Question:
How I can create this type of background(white, black, white) in javafx?
I tried '-fx-background-color: white, black, white;' but is not what I want.
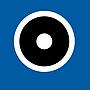
Answer: I managed to come up with a CSS styling resulting in this:
<URL>
'''
.circle-background{
-fx-background-color: black, white; /* 2nd inner color, 3rd inner color*/
-fx-background-insets: 10,60; /*2nd inner ring, 3rd inner ring */
-fx-background-radius: 50%;
-fx-border-width: 10; /* outer ring width */
-fx-border-color: white;/* outer ring color */
-fx-border-radius: 50%;
}
'''